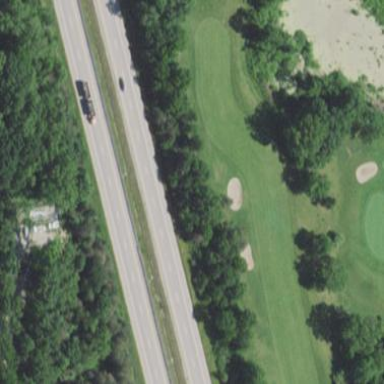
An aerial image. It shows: Golf fairway surrounded by grass.